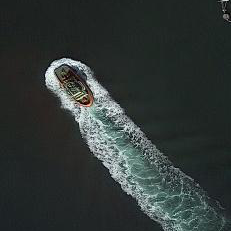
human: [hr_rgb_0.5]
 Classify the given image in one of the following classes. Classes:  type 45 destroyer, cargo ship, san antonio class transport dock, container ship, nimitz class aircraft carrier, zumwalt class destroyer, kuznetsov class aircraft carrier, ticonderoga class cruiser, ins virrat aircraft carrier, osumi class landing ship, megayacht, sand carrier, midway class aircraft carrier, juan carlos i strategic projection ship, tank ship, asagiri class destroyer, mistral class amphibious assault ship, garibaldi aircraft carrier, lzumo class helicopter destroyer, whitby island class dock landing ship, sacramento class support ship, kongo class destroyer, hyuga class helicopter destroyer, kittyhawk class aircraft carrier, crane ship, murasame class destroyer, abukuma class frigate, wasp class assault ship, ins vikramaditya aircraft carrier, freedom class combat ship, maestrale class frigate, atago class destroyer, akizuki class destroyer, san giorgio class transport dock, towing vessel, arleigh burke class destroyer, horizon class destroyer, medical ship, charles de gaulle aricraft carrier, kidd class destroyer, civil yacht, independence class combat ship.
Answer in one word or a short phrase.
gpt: Towing vessel